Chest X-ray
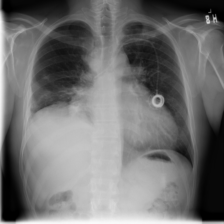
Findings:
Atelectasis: negative
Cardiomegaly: negative
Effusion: negative
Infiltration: positive
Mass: negative
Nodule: positive
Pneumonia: negative
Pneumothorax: negative
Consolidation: negative
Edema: negative
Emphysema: negative
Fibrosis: negative
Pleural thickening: negative
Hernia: negative